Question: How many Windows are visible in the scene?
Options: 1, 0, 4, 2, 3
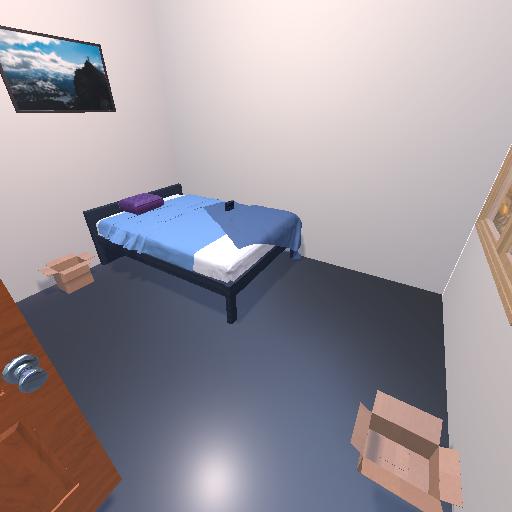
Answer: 1